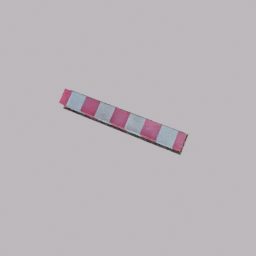
Label: architecture